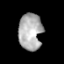
Tissue: prostate
Cell type: T cells
Senescence score: 0.3305
Nuclear area (px): 840
Mean DAPI intensity: 174.426